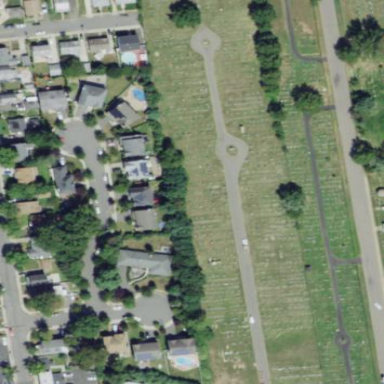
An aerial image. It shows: Cemetery.